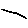
Label: line